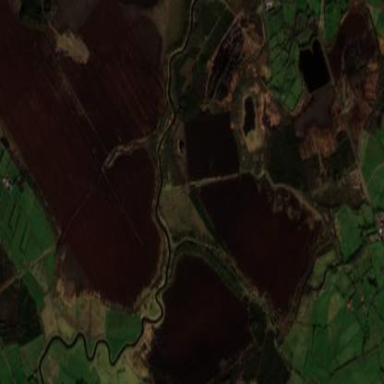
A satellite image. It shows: Bog wetland.